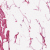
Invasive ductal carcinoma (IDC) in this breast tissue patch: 0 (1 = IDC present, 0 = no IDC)